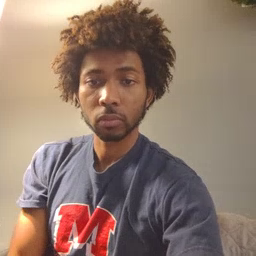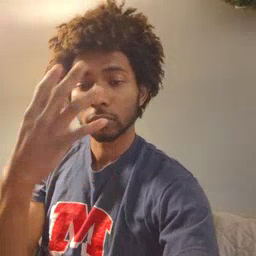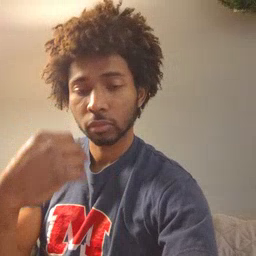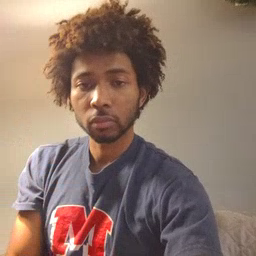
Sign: sleep